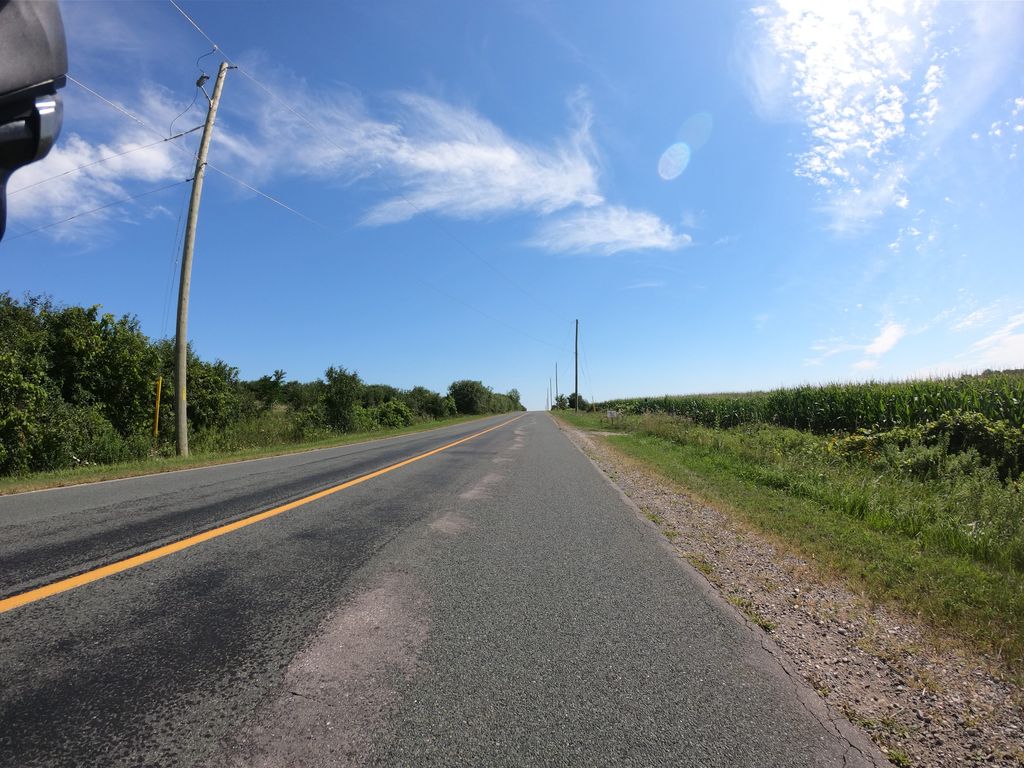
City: kitchener-waterloo